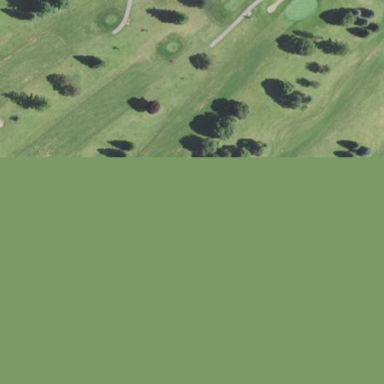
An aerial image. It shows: Golf fairway surrounded by grass.